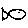
Label: fish